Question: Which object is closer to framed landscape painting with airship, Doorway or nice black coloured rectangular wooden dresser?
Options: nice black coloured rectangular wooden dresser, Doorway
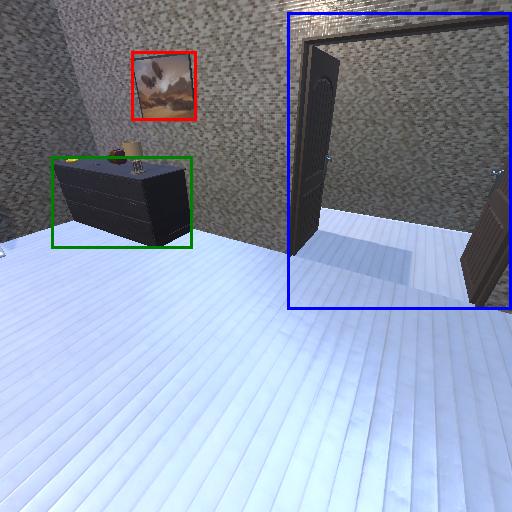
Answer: nice black coloured rectangular wooden dresser